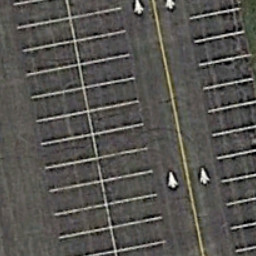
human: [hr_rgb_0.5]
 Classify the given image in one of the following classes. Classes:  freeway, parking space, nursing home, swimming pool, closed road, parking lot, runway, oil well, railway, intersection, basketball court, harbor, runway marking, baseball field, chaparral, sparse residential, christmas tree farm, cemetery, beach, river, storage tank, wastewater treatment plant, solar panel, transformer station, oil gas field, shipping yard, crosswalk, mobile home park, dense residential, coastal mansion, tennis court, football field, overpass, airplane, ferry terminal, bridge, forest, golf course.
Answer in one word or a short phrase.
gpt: parking space